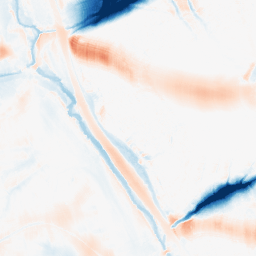
Category: morphological
Decomposition family: morphological_ellipse
Decomposition parameters: operation: average
width: 50
height: 30
Upsampling method: regularized
Upsampling parameters: scale: 4
lambda_reg: 0.01
Upsampling scale: 4